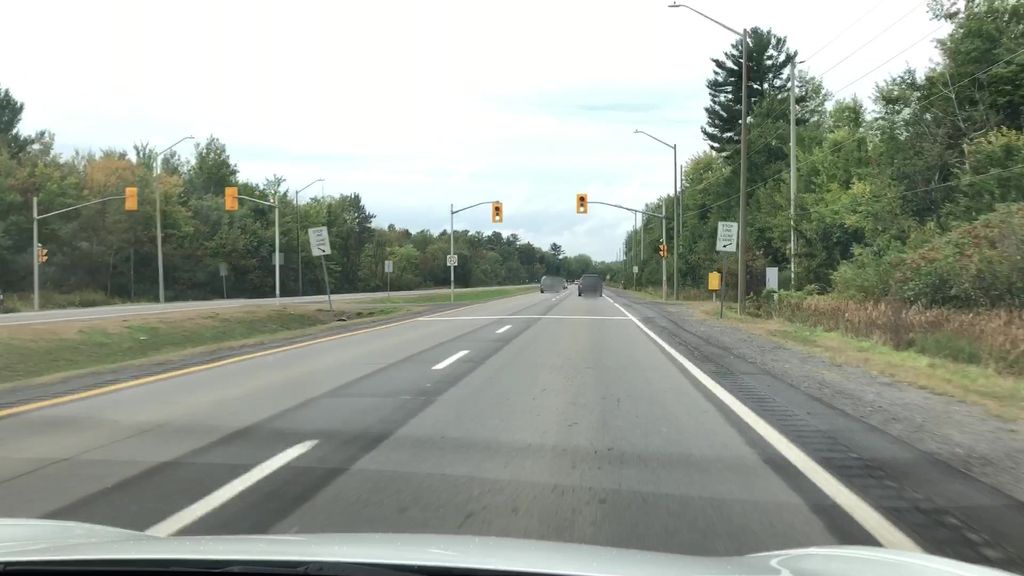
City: ottawa-gatineau